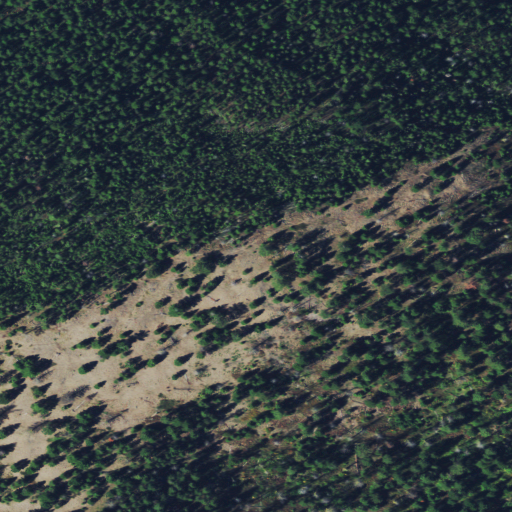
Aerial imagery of mountain in Montana named Mitten Mountain containing evergreen forest and shrub